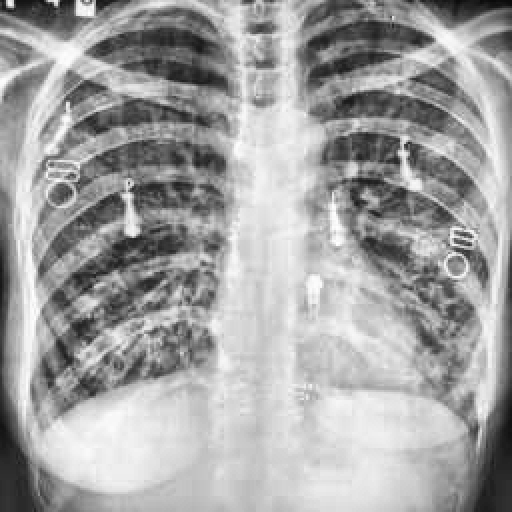
Finding: TUBERCULOSIS